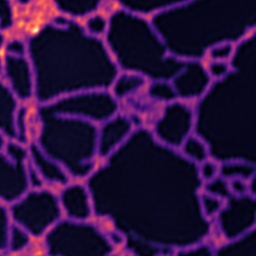
Label: Super-resolution ER image